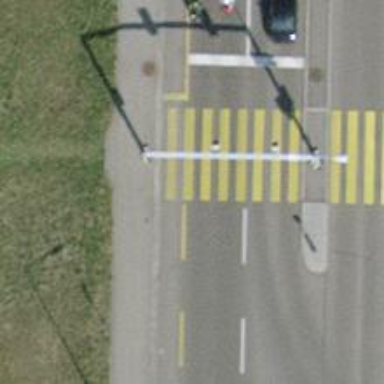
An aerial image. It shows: Road with traffic signals at the crossing.